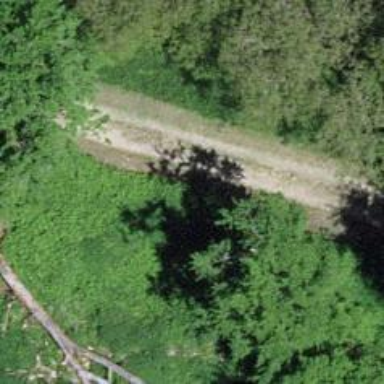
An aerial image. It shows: Track with grade 2 tracktype.